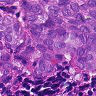
Metastatic tissue present: yes